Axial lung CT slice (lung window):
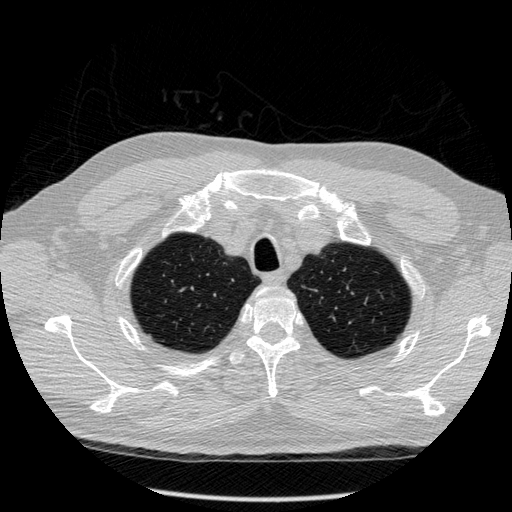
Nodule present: no